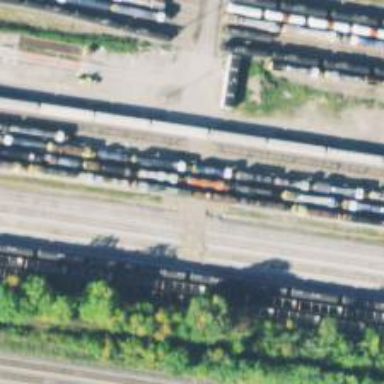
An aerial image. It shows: Railway yard used for servicing trains.